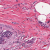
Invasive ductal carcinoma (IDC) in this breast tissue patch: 1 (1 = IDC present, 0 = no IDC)